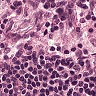
Metastatic tissue present: no